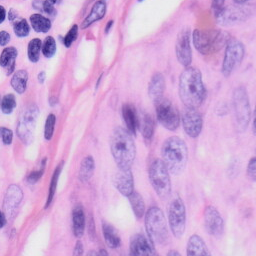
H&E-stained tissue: Skin